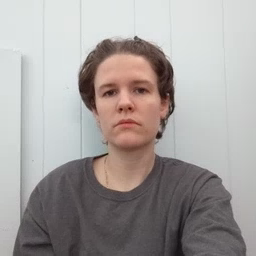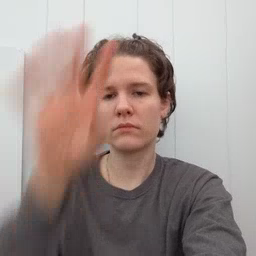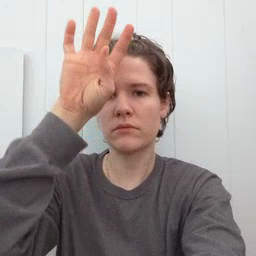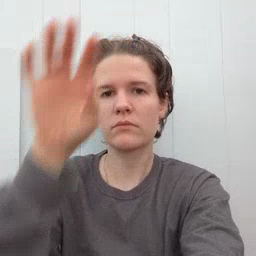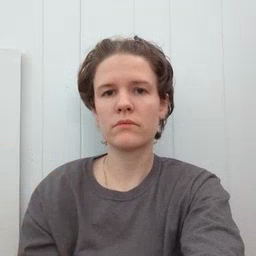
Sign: fireman